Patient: sex F, age 44
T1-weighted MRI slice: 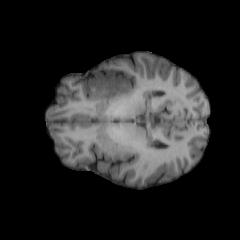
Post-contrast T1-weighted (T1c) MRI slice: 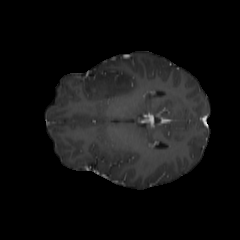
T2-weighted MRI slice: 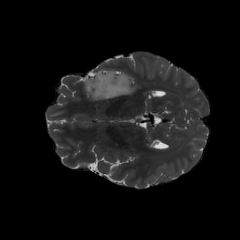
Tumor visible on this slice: yes
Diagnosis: Oligodendroglioma, IDH-mutant, 1p/19q-codeleted
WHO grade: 2